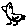
Label: bird